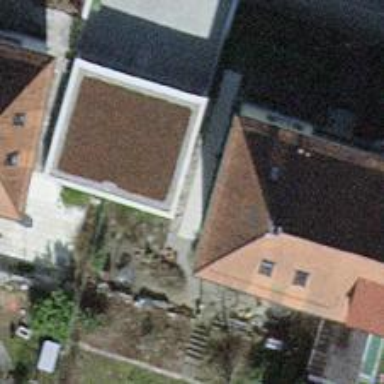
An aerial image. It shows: Group of garages.